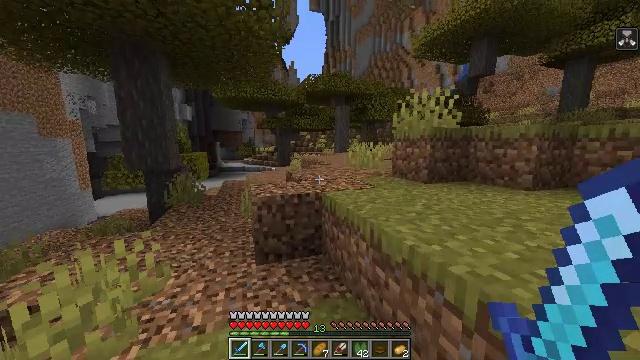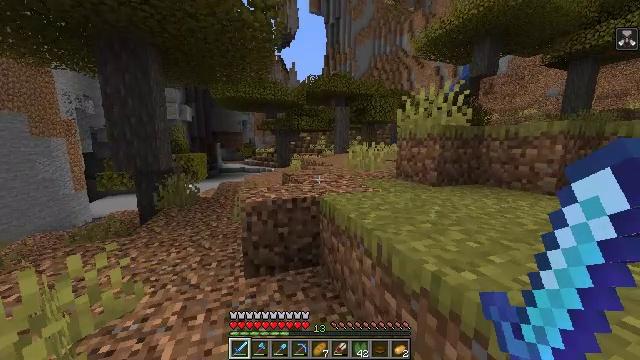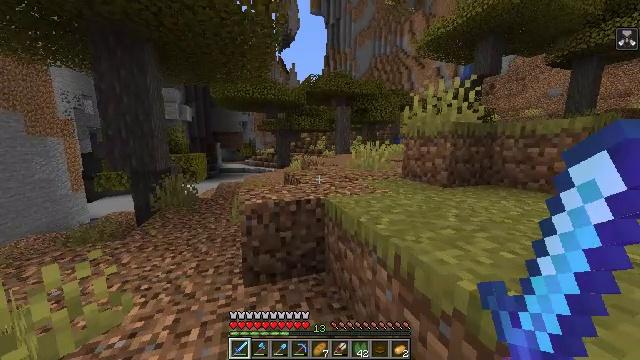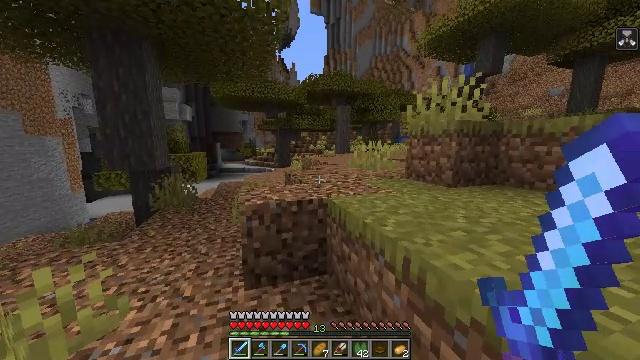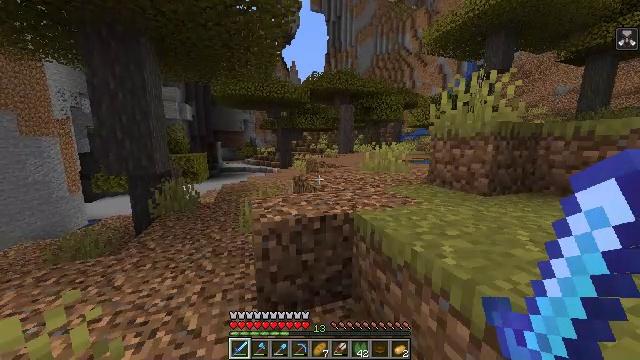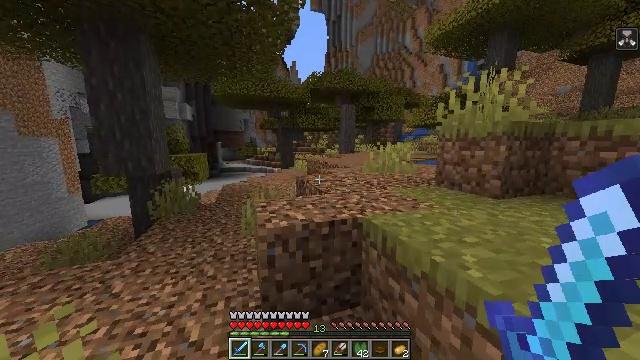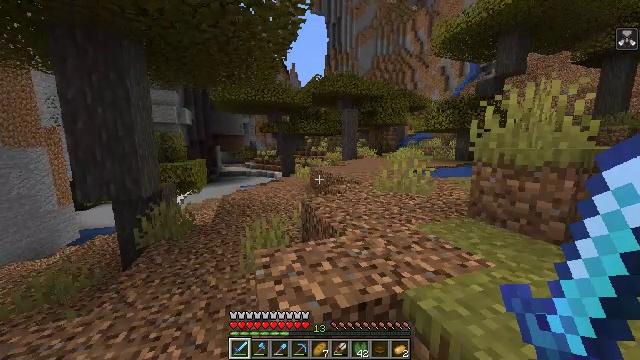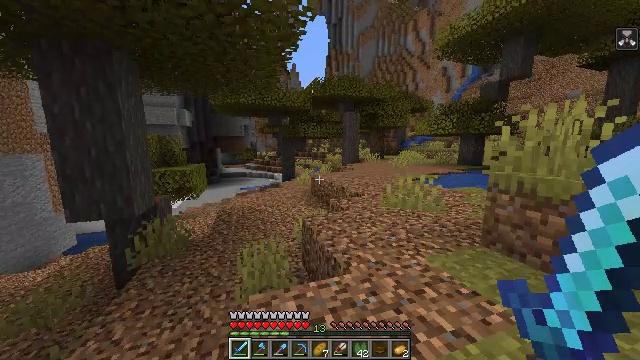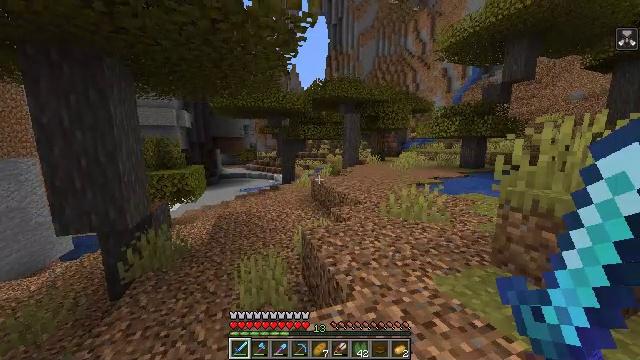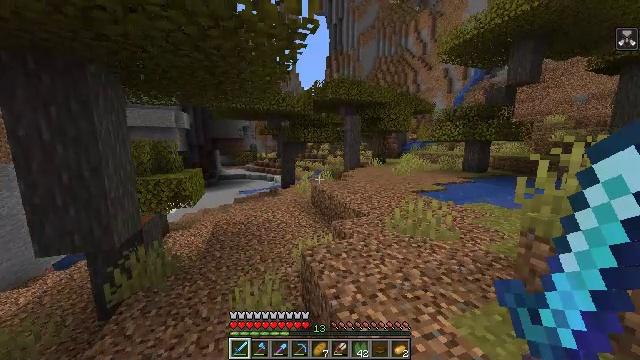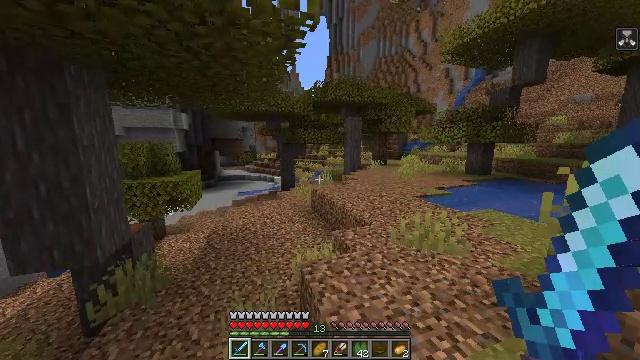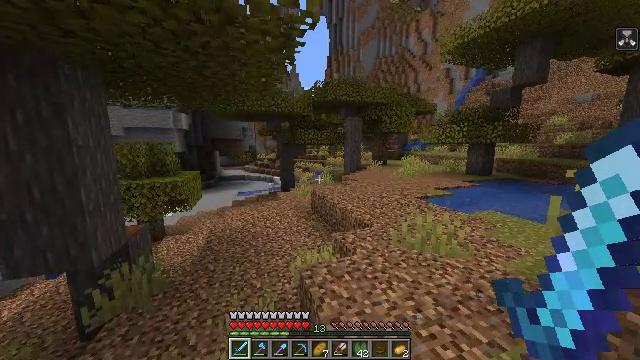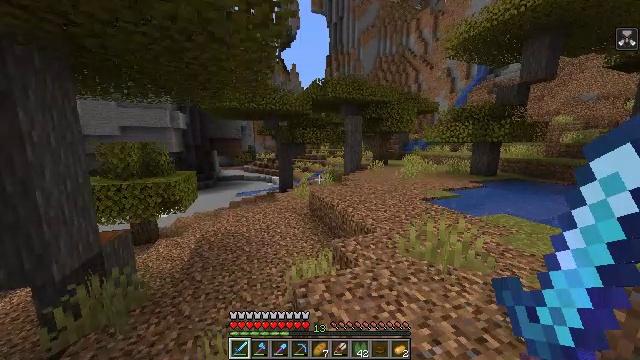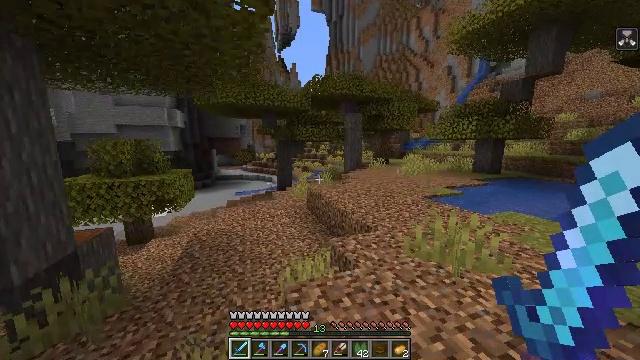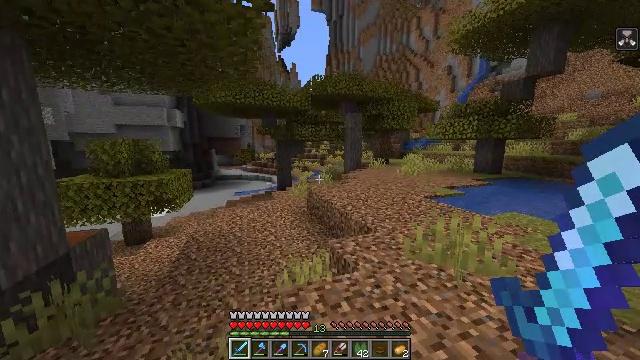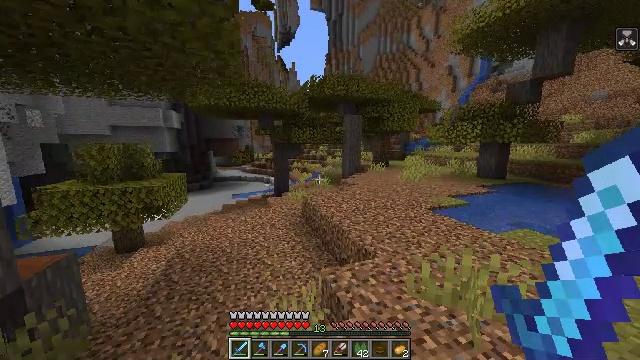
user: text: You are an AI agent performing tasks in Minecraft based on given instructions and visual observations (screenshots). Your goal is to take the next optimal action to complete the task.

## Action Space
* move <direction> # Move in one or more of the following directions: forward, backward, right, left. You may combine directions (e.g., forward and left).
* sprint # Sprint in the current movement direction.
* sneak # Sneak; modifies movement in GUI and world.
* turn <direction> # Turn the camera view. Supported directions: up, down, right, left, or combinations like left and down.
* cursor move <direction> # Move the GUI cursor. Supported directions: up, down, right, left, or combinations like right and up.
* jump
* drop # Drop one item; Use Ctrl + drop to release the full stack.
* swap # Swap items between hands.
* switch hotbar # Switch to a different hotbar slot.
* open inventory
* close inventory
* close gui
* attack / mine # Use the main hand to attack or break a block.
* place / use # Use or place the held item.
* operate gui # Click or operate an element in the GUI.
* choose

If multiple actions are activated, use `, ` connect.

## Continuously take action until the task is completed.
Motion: motion action
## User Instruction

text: Remove a bowl from the inventory.
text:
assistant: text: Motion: move forward
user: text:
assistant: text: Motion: move forward and move left
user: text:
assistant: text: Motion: move forward and move left
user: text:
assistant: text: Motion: move forward and move left
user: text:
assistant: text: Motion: move forward
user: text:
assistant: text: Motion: move forward, jump
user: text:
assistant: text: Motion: move forward, jump
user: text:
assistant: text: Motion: move forward, jump
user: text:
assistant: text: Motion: move forward, jump
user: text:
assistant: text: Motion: move forward and move right
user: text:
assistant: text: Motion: move forward and move right
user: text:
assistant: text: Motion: move forward and move right
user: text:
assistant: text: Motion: move forward and move right
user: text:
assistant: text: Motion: move forward and move right, jump
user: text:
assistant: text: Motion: move forward and move right, jump
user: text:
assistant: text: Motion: move forward and move right, jump
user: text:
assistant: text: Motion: move forward and move right, jump
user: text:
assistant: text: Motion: move forward and move right, jump
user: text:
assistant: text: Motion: move forward and move right, jump
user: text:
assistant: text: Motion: move forward and move right, jump
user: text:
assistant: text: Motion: move forward and move right, jump
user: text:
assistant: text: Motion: move forward and move right, jump
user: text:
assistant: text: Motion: move forward and move right, jump
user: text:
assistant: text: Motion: move forward and move right, jump
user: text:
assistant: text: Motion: move forward and move right, turn left, jump
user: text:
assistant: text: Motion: move forward and move right, turn left, jump
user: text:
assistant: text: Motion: move forward and move right, jump
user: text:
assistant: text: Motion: move forward and move right, jump
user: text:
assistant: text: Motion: move forward and move right, jump
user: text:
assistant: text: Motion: move forward and move right, jump